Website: macys
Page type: billing-address
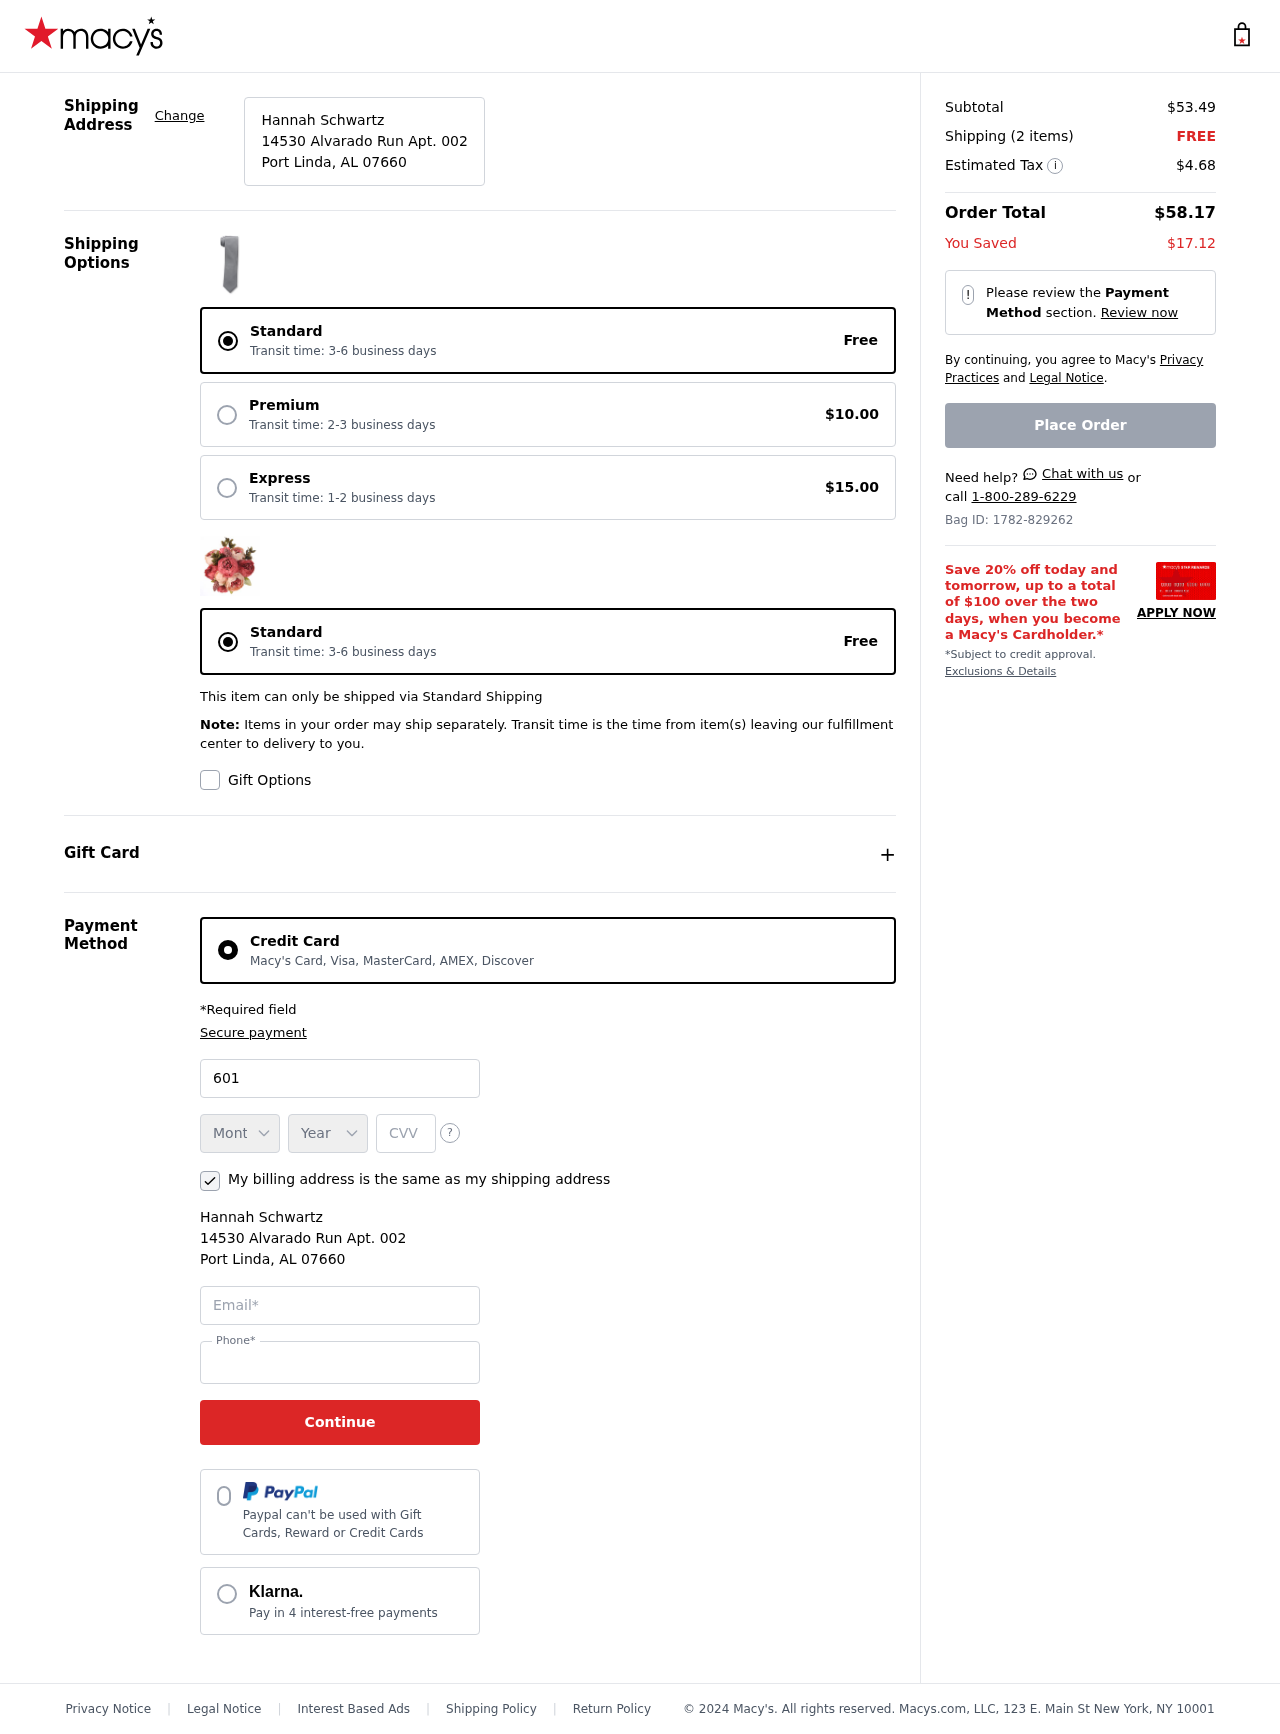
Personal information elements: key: PII_CARD_CVV
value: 106
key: PII_CARD_EXPIRY_MONTH
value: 08
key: PII_CARD_EXPIRY_YEAR
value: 30
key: PII_CARD_NUMBER
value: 6011 3929 1496 7331
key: PII_CITY_STATE_ZIP
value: Port Linda, AL 07660
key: PII_EMAIL
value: hschwartz@gmail.com
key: PII_FULLNAME
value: Hannah Schwartz
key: PII_PHONE
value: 2995578101
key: PII_STREET
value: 14530 Alvarado Run Apt. 002
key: PII_FULLNAME2
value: Hannah Schwartz
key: PII_CITY
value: Port Linda
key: PII_STATE_ABBR
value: AL
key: PII_POSTCODE
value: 07660
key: PII_POSTCODE_FULL
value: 07660
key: PII_CITY_STATE
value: Port Linda, AL
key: PII_POSTCODE_NUMERIC
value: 7660
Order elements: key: ORDER_SUBTOTAL
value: $53.49
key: ORDER_NUM_ITEMS
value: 2
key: ORDER_SHIPPING_COST
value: FREE
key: ORDER_TAX
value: $4.68
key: ORDER_TOTAL
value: $58.17
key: ORDER_SAVINGS
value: $17.12
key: ORDER_ID
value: Bag ID: 1782-829262